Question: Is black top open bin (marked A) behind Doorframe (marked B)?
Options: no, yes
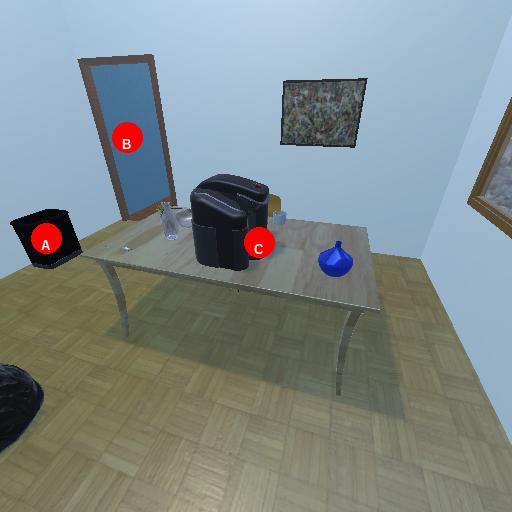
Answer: no